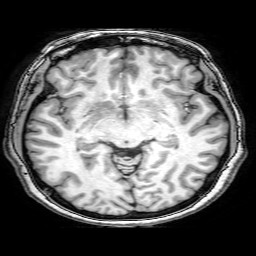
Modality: T1w
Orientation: coronal
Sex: female
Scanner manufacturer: philips
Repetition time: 0.008158 s
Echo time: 0.00376 s